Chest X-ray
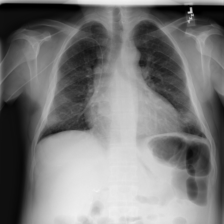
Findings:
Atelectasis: negative
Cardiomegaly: negative
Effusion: negative
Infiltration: negative
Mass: negative
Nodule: negative
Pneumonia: negative
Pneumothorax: negative
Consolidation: negative
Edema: negative
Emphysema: negative
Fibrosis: negative
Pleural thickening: negative
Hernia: negative